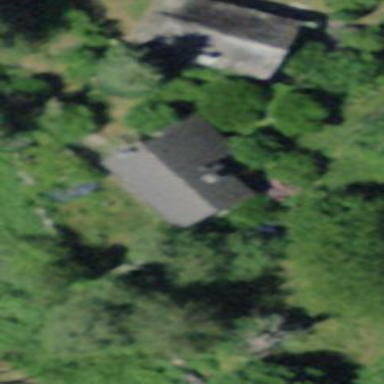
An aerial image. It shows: Cabin is depicted in the image.